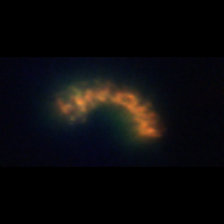
Taxon: Chaetoceros
Group: Diatoms